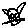
Label: cat